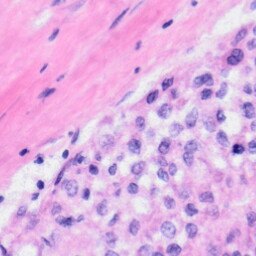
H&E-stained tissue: Liver